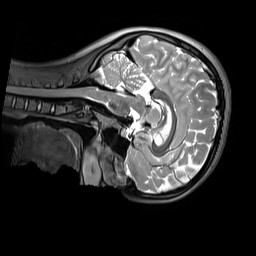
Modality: T2w
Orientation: sagittal
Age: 10
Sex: female
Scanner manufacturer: siemens
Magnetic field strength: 3 T
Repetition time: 3.2 s
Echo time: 0.408 s